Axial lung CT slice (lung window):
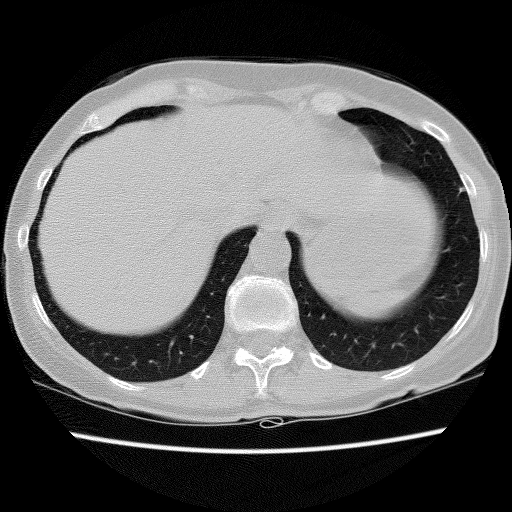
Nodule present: no